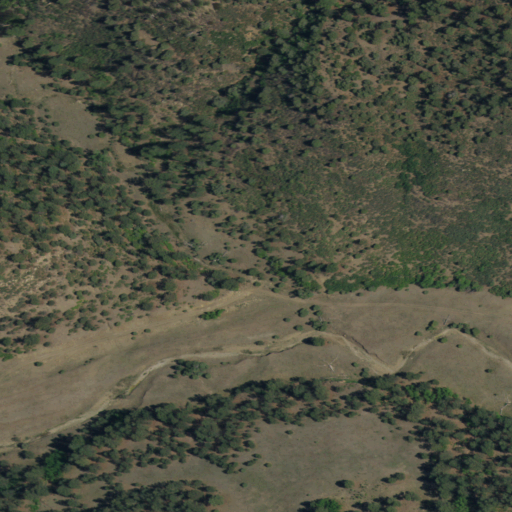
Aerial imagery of valley in New Mexico named Fence Canyon containing shrub, evergreen forest, and deciduous forest